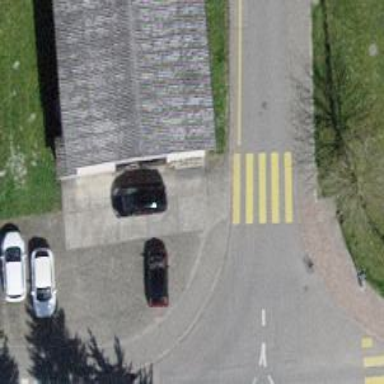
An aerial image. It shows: Uncontrolled zebra crossing with yellow markings.